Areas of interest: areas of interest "Guanghua Grand Hotel Sports Center - Swimming Center"
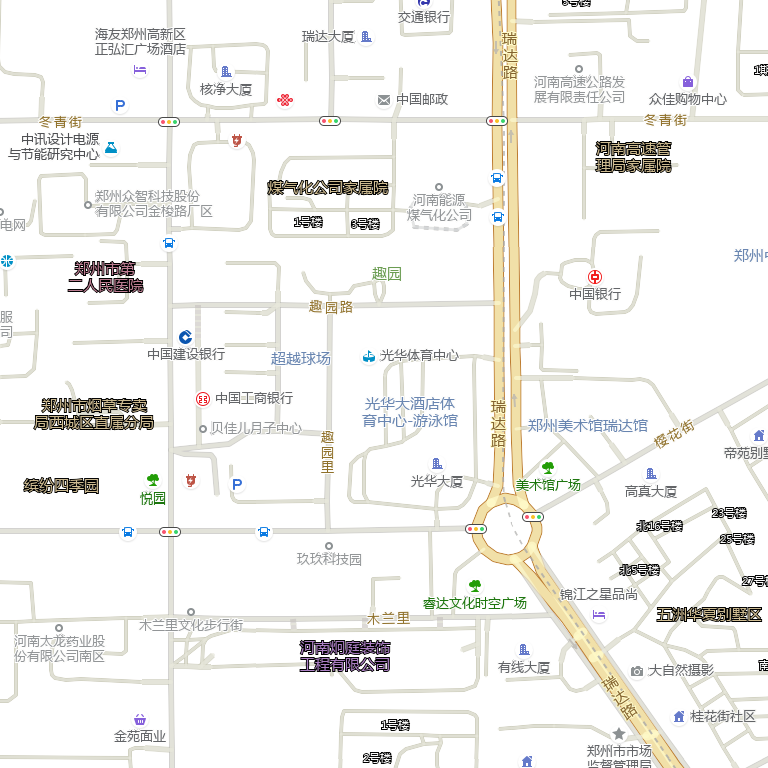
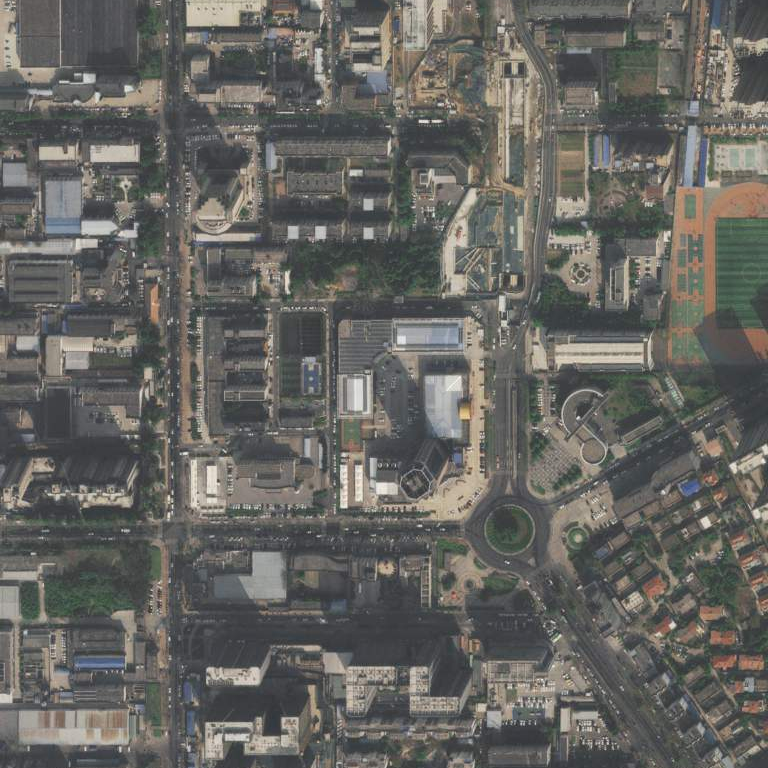